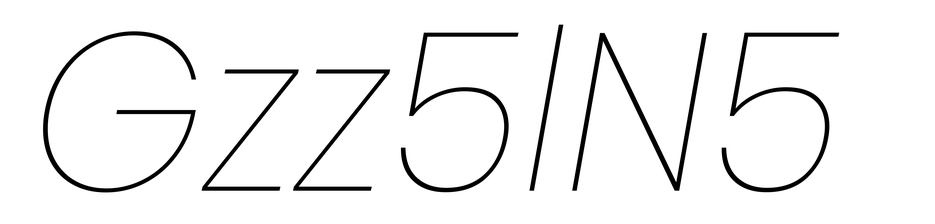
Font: Poppins-ThinItalic